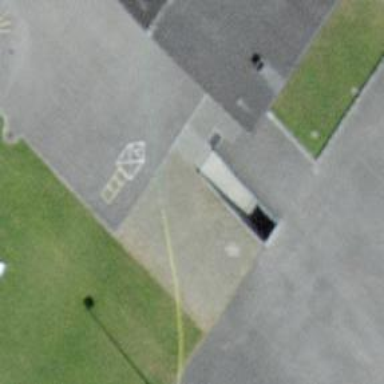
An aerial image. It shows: Footway along the road.